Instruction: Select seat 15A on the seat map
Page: seats
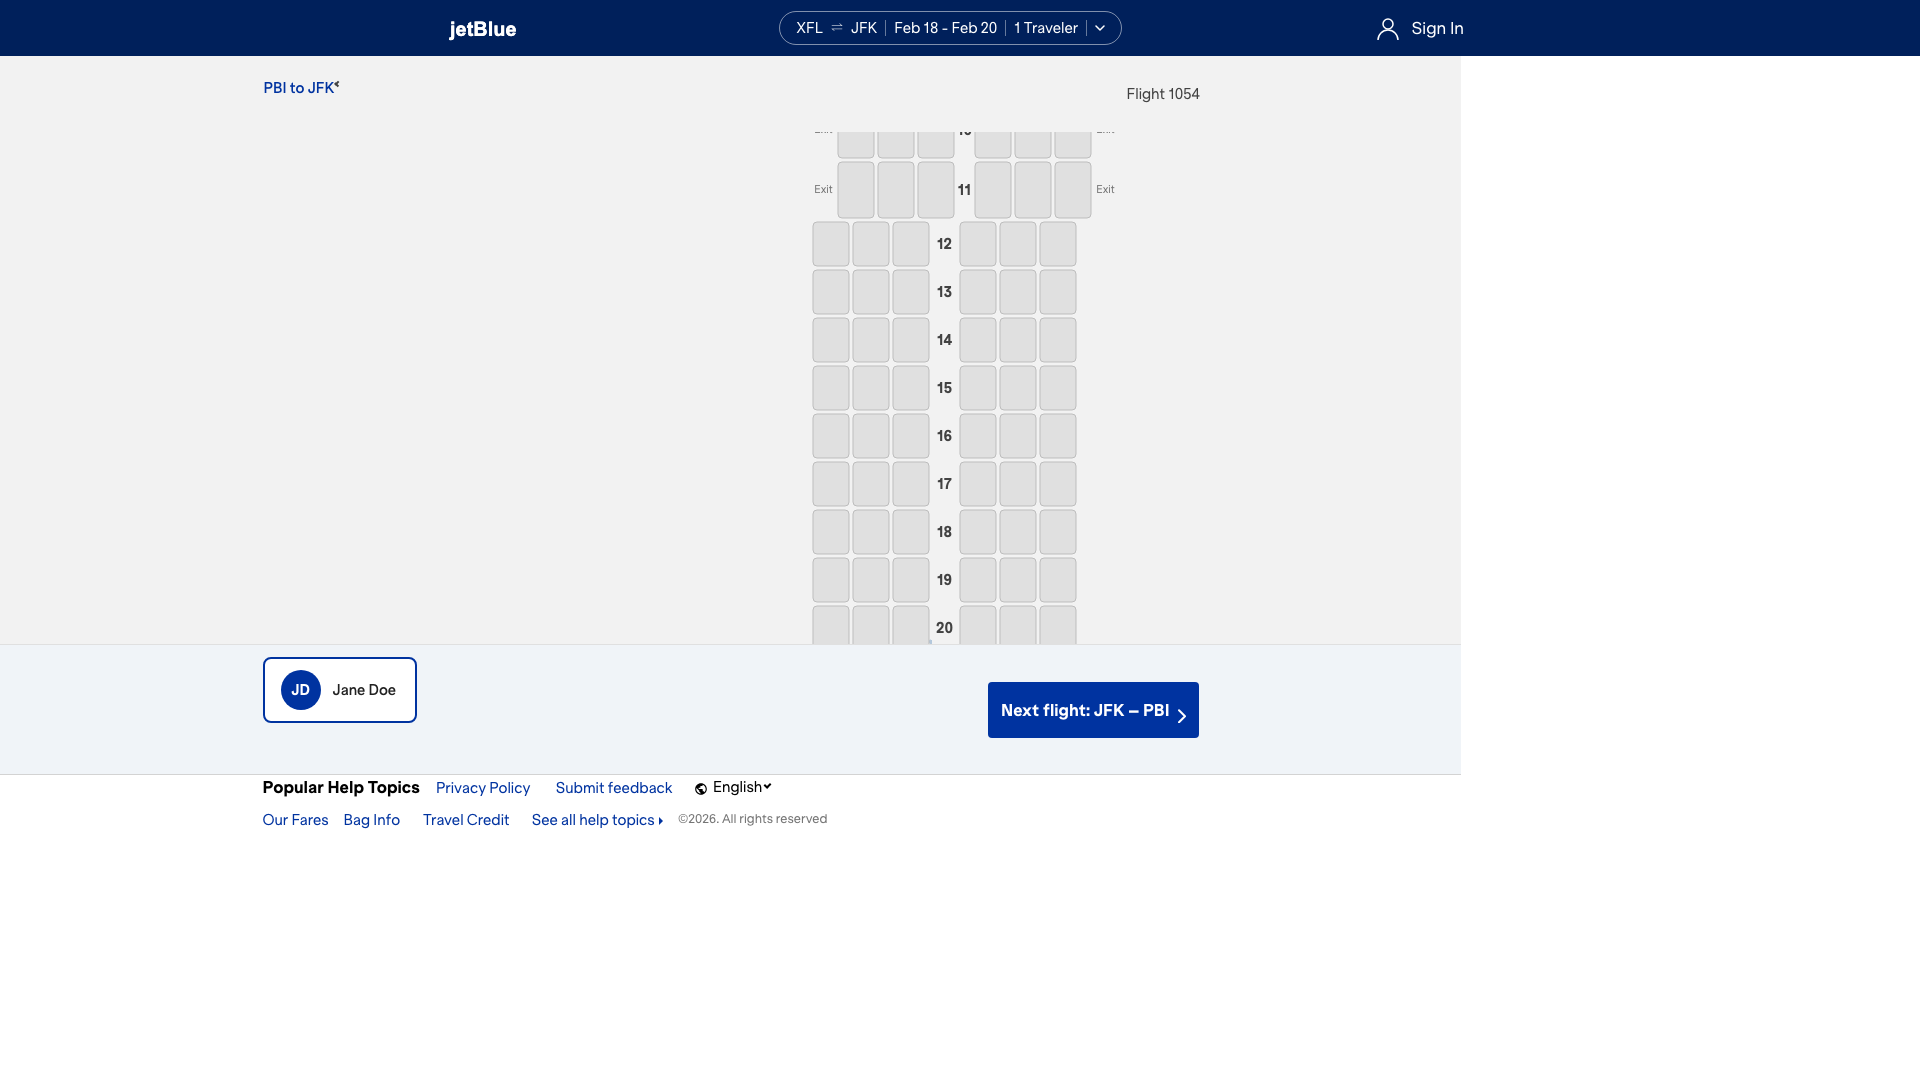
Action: click